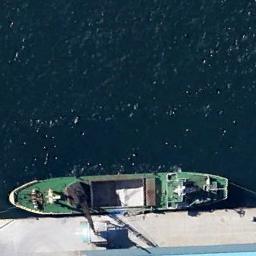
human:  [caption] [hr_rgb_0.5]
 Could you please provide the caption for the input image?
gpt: The green ship is docked at the dock and the water is deep blue .

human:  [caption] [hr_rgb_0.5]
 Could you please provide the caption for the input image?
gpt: There is a ship in the blue water on the shore .

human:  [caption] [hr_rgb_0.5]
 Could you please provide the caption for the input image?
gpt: A ship is beside the dock .

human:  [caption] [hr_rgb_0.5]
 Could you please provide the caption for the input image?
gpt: A green bulk carrier docked at the dock, Loading and unloading materials .

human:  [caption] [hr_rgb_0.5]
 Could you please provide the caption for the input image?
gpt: The green ship is at the harbor .